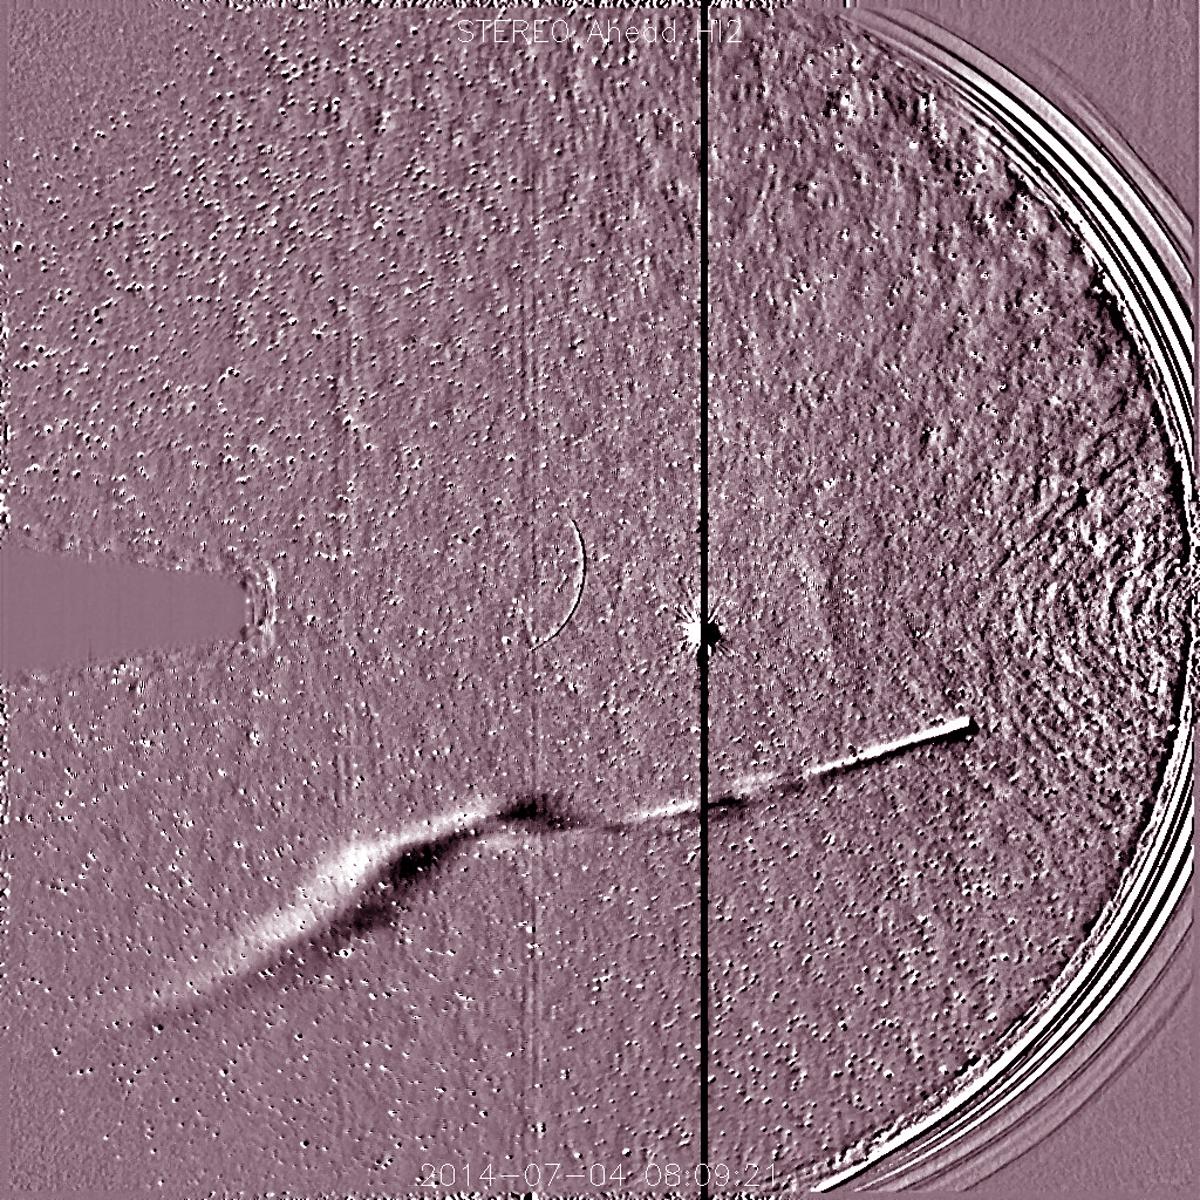
Comet Jacques Approaches the Sun [video] Comet Jacques Approaches the Sun [video]